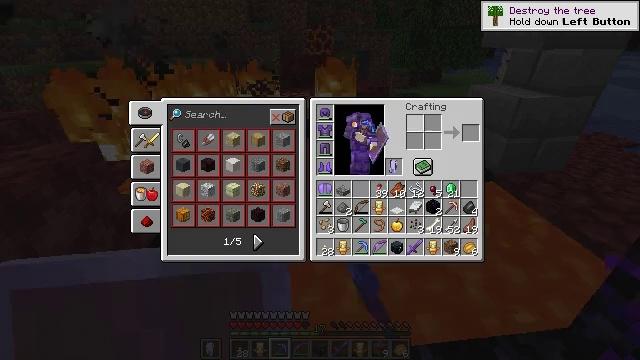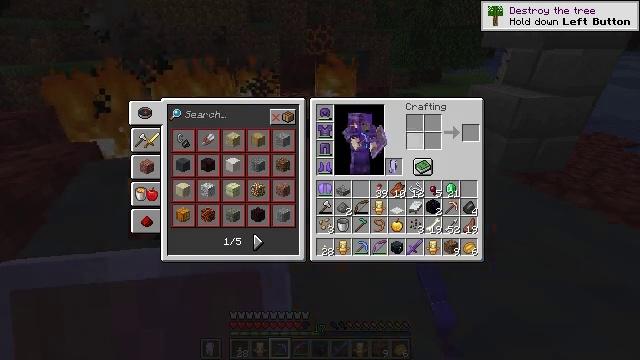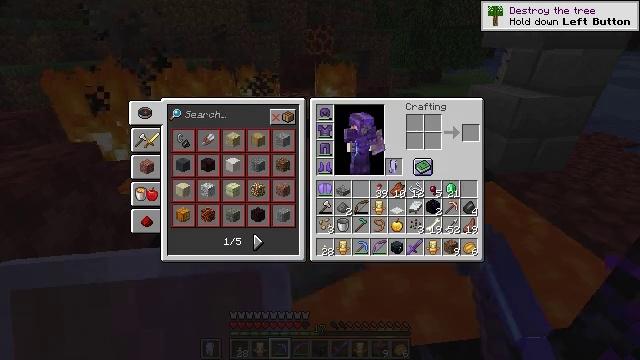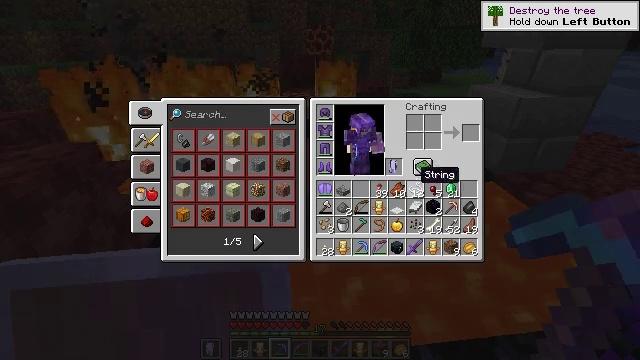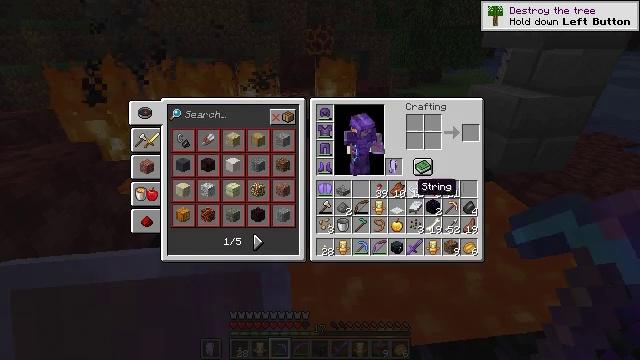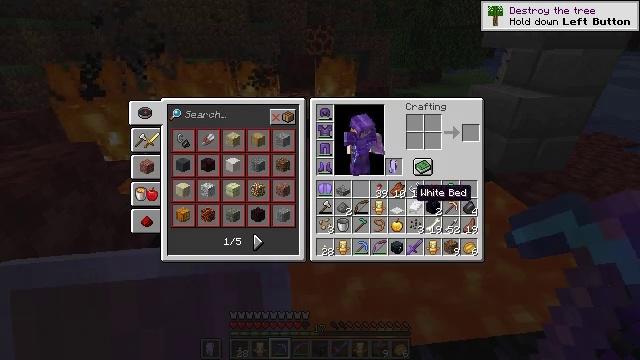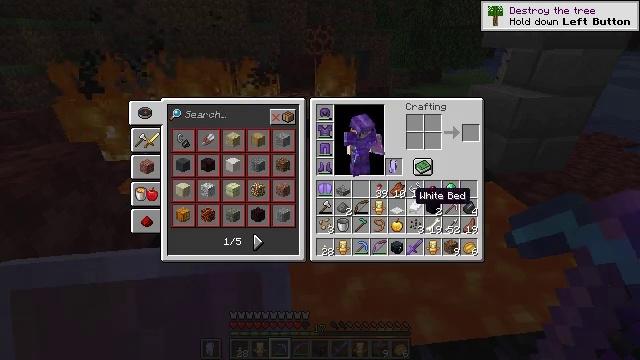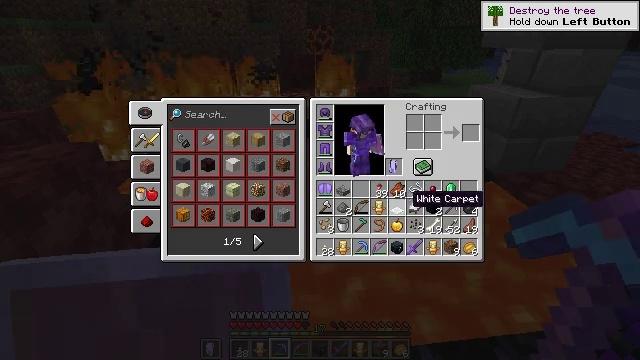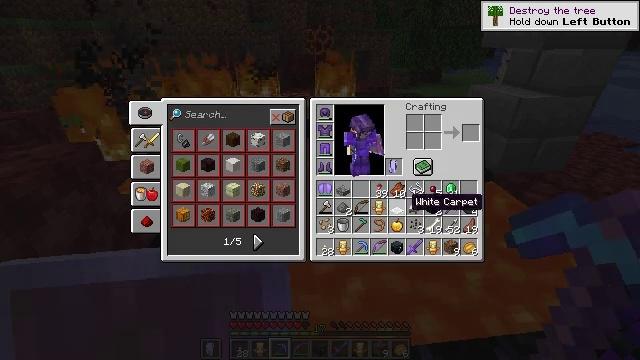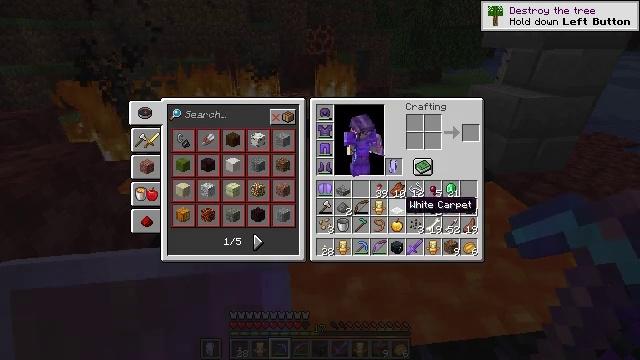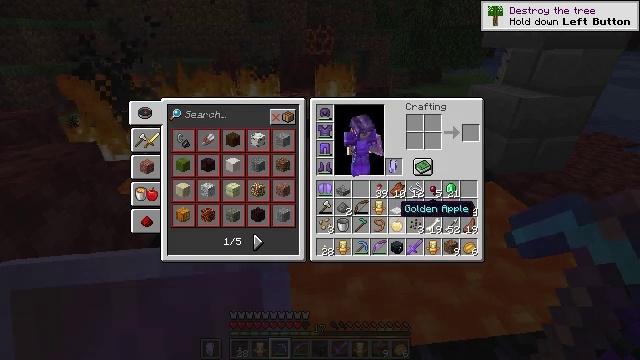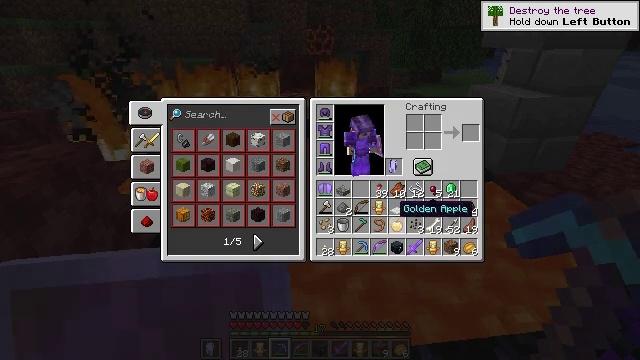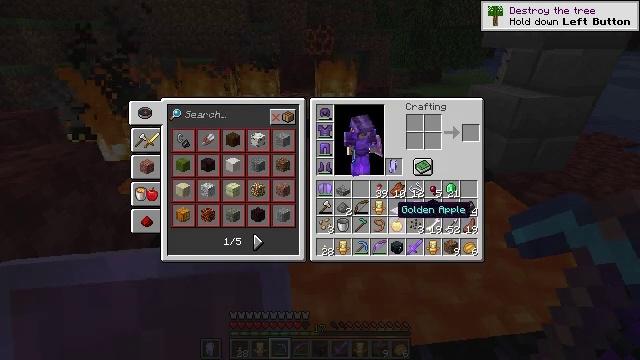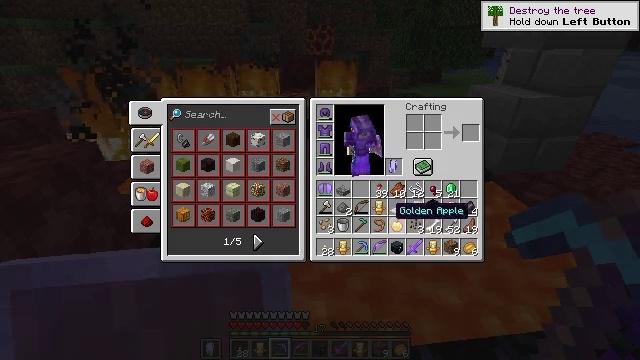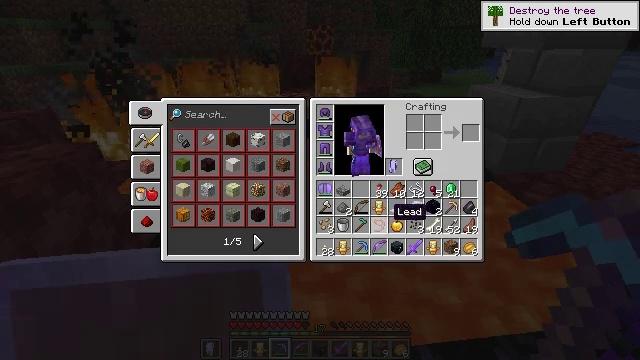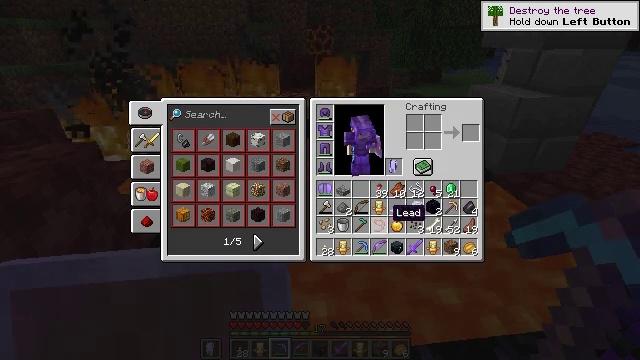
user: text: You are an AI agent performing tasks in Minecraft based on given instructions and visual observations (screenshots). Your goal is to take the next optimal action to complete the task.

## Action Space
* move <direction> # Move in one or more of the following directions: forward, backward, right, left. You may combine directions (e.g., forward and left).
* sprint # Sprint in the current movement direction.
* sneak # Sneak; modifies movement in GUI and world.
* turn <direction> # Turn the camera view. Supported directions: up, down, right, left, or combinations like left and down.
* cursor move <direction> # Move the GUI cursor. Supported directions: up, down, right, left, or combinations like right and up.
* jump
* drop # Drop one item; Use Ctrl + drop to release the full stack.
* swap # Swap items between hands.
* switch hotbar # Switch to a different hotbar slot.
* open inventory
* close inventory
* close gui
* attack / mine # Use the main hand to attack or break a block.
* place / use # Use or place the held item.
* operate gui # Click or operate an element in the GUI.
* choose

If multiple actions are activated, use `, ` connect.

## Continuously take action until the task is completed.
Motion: motion action
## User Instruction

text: Remove melon seeds from the inventory.
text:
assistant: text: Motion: cursor move down, open gui
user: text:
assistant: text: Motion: cursor move down
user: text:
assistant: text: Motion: cursor move down
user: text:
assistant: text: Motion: cursor move down
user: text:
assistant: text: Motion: no_op
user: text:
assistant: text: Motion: no_op
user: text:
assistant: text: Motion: no_op
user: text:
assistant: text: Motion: no_op
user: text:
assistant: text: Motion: no_op
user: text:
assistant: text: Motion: no_op
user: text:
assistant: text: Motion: no_op
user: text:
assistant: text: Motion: no_op
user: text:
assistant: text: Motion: no_op
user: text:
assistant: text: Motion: no_op
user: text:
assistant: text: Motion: no_op
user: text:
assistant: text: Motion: no_op
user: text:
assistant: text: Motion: no_op
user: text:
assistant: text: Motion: no_op
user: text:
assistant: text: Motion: no_op
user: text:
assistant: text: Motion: cursor move right
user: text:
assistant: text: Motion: no_op
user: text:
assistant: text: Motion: no_op
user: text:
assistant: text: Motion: no_op
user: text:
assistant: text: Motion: no_op
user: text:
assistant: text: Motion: no_op
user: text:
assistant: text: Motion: no_op
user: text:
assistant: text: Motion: operate gui
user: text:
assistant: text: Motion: operate gui
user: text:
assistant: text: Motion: cursor move up
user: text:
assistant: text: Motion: cursor move up